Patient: sex M, age 49
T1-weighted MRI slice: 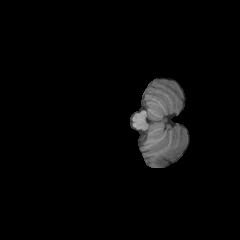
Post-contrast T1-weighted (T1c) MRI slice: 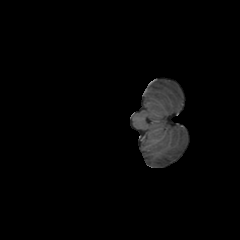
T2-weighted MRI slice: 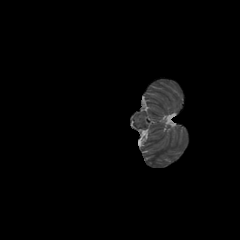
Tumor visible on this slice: no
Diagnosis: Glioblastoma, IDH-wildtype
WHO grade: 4